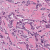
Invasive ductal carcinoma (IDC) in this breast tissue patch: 1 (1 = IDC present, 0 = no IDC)